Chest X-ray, AP view. Patient: 49 years old, sex F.
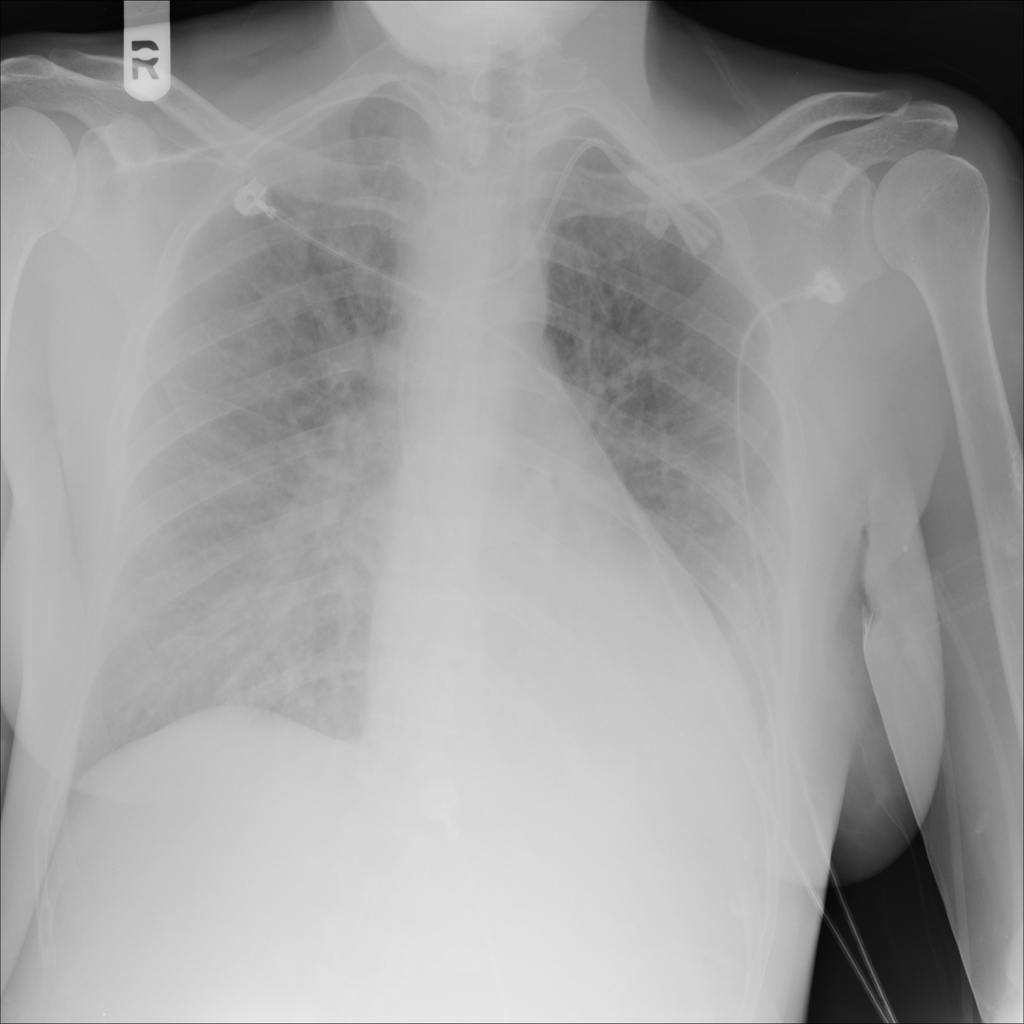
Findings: Atelectasis, Infiltration